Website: home-depot
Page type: cart
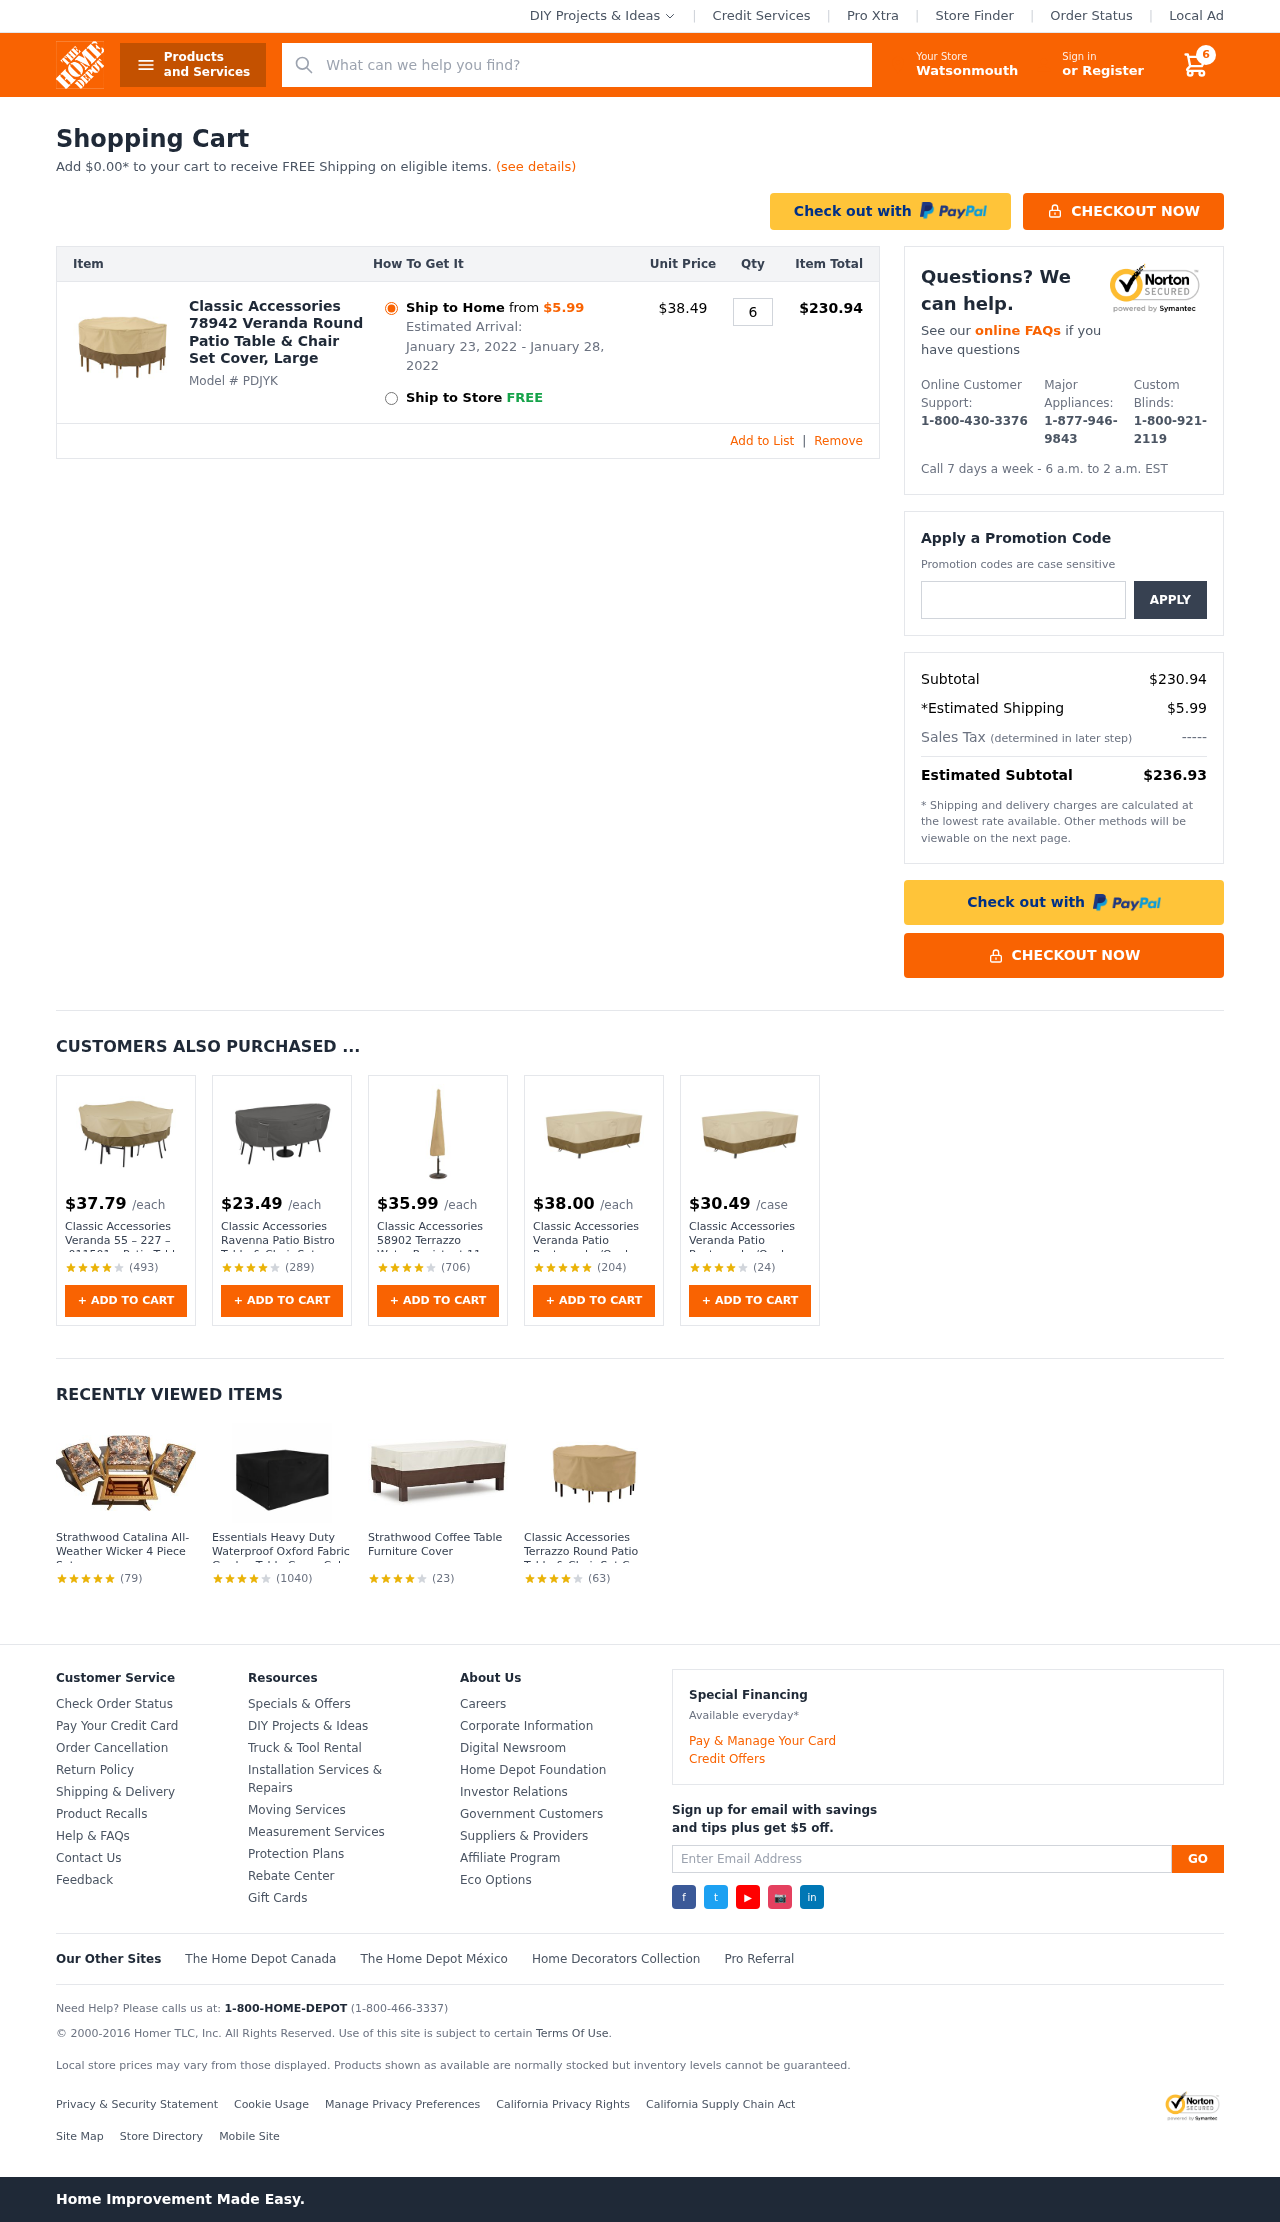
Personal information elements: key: PII_CITY
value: Watsonmouth
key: PII_PROMO_CODE
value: WELCOME60
Product elements: key: PRODUCT1_NAME
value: Classic Accessories 78942 Veranda Round Patio Table & Chair Set Cover, Large
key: PRODUCT1_PRICE
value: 38.49
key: PRODUCT1_QUANTITY
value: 6
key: PRODUCT2_PRICE
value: $37.79
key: PRODUCT2_NAME
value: Classic Accessories Veranda 55 – 227 – 011501 – Patio Table &amp; Chair Cover – M
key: PRODUCT2_NUM_RATINGS
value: (493)
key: PRODUCT3_PRICE
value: $23.49
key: PRODUCT3_NAME
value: Classic Accessories Ravenna Patio Bistro Table & Chair Set Cover Outdoor Furniture with Durable Mate
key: PRODUCT3_NUM_RATINGS
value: (289)
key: PRODUCT4_PRICE
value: $35.99
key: PRODUCT4_NAME
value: Classic Accessories 58902 Terrazzo Water-Resistant 11 Foot Patio Umbrella Cover,Sand,10 in
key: PRODUCT4_NUM_RATINGS
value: (706)
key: PRODUCT5_PRICE
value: $38.00
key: PRODUCT5_NAME
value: Classic Accessories Veranda Patio Rectangular/Oval Table Cover, xl, Pebble Grey
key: PRODUCT5_NUM_RATINGS
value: (204)
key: PRODUCT6_PRICE
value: $30.49
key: PRODUCT6_NAME
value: Classic Accessories Veranda Patio Rectangular/Oval Table Cover, large, Pebble Grey
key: PRODUCT6_NUM_RATINGS
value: (24)
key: PRODUCT7_NAME
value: Strathwood Catalina All-Weather Wicker 4 Piece Set
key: PRODUCT7_NUM_RATINGS
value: (79)
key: PRODUCT8_NAME
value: Essentials Heavy Duty Waterproof Oxford Fabric Garden Table Cover Cube 125 x 125 x 74 cm
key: PRODUCT8_NUM_RATINGS
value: (1040)
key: PRODUCT9_NAME
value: Strathwood Coffee Table Furniture Cover
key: PRODUCT9_NUM_RATINGS
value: (23)
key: PRODUCT10_NAME
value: Classic Accessories Terrazzo Round Patio Table & Chair Set Cover, Medium
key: PRODUCT10_NUM_RATINGS
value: (63)
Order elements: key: ORDER_NUM_ITEMS
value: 6
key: AMOUNT_TO_FREE_SHIPPING
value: $0.00
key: ORDER_SHIPPING_DATE
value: January 23, 2022
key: ORDER_DELIVERY_DATE
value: January 28, 2022
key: ORDER_ITEM_TOTAL
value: $230.94
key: ORDER_SUBTOTAL
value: $230.94
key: ORDER_SHIPPING_COST
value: $5.99
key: ORDER_TOTAL
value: $236.93
Search elements: key: HEADER_SEARCH
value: What can we help you find?